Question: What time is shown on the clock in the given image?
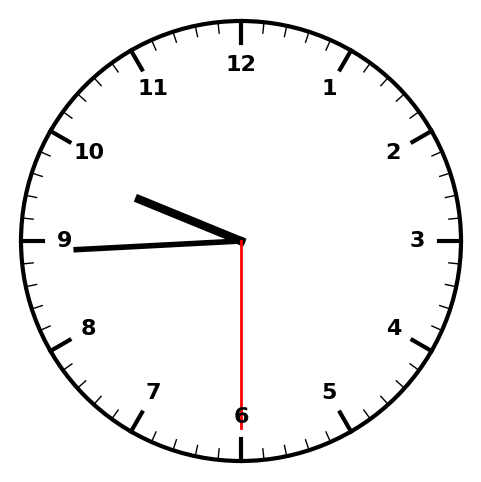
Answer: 09:44:30